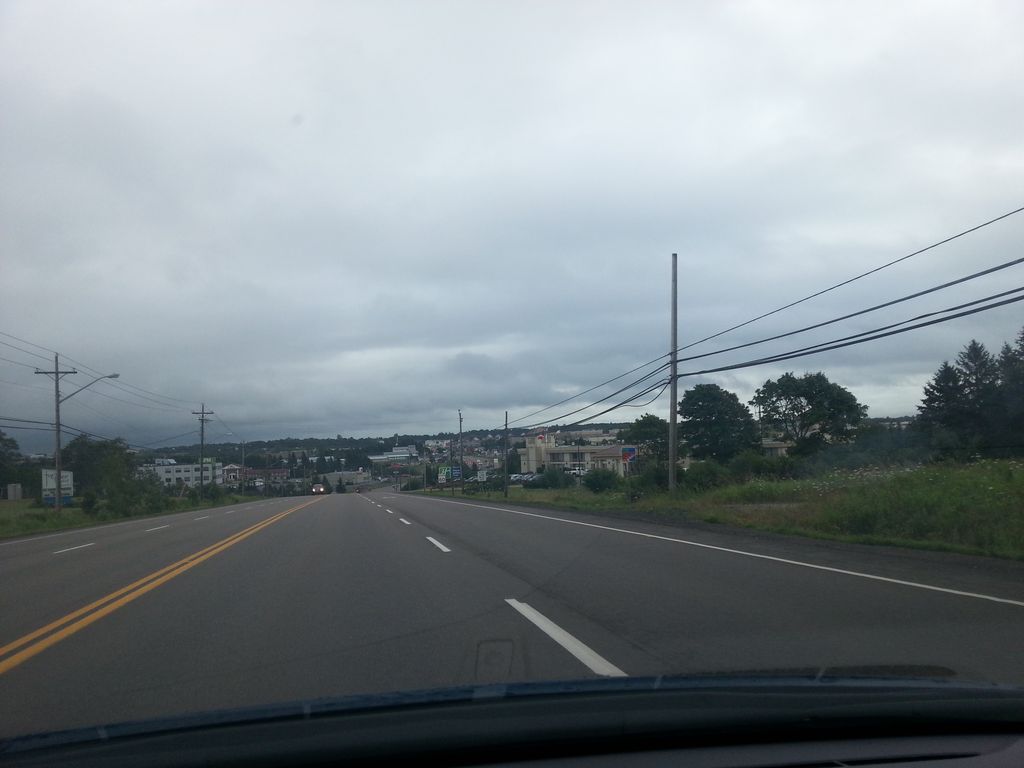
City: charlottetown